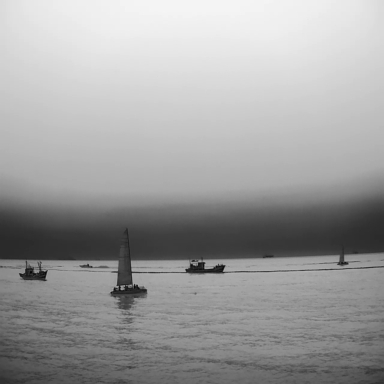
There are six objects shown in the infrared image, including three bulk_carriers, a canoe, and two sailboats.